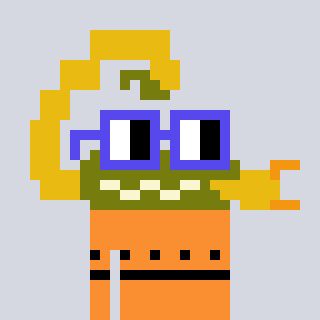
a pixel art character with square blue glasses, a scorpion-shaped head and a orange-colored body on a cool background